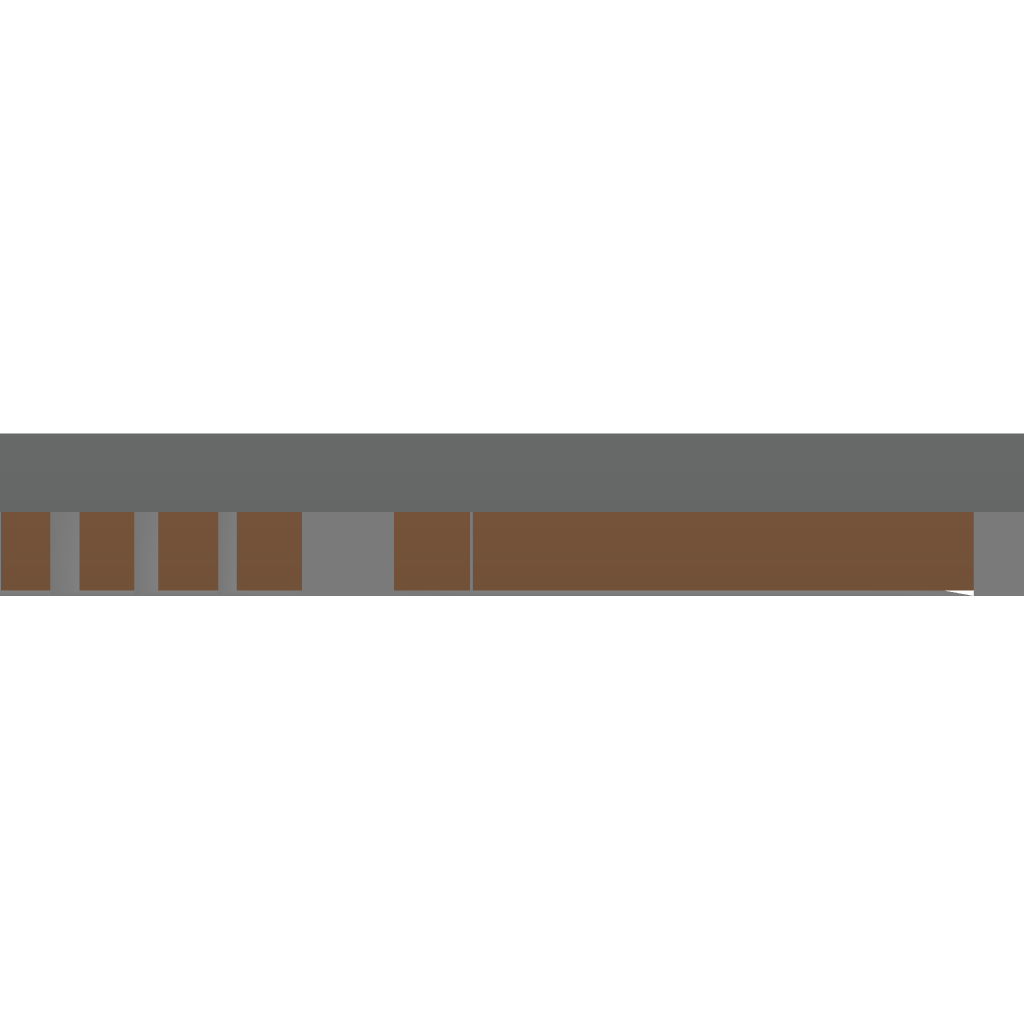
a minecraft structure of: small bank with vault